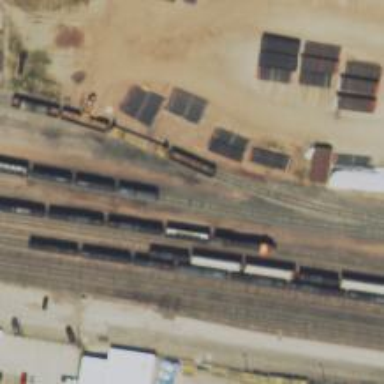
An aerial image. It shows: Single track railway in yard.